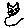
Label: cat